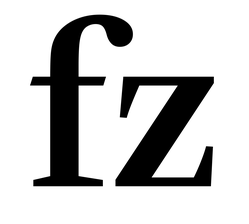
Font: LibreCaslonText_SemiBold